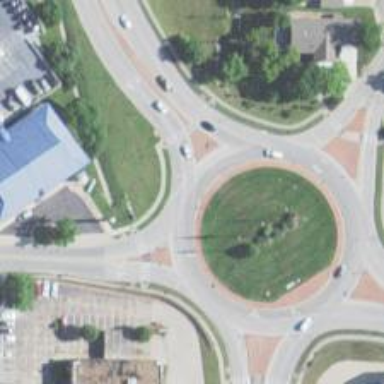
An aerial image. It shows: Tertiary road that leads to roundabout.